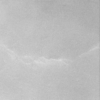
Label: dusty